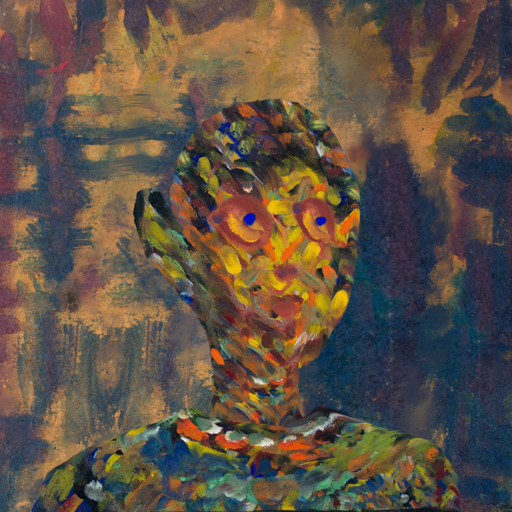
Background: InTheSun, Head And Neck Side: An_Impression, Face Side: Mother_And_Son_Son, Bust: An_Impression, Hair Side: Blank, Head Accessory: Blank, Second Necklace: Blank, Necklace: Blank, Baby: Blank